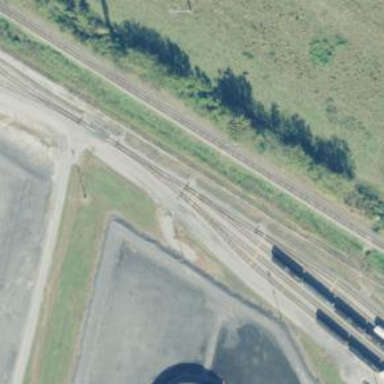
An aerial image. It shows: Rail spur service.